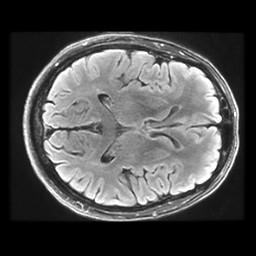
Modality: FLAIR
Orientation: axial
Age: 70
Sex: male
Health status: healthy
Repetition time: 12 s
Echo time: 0.09782 s